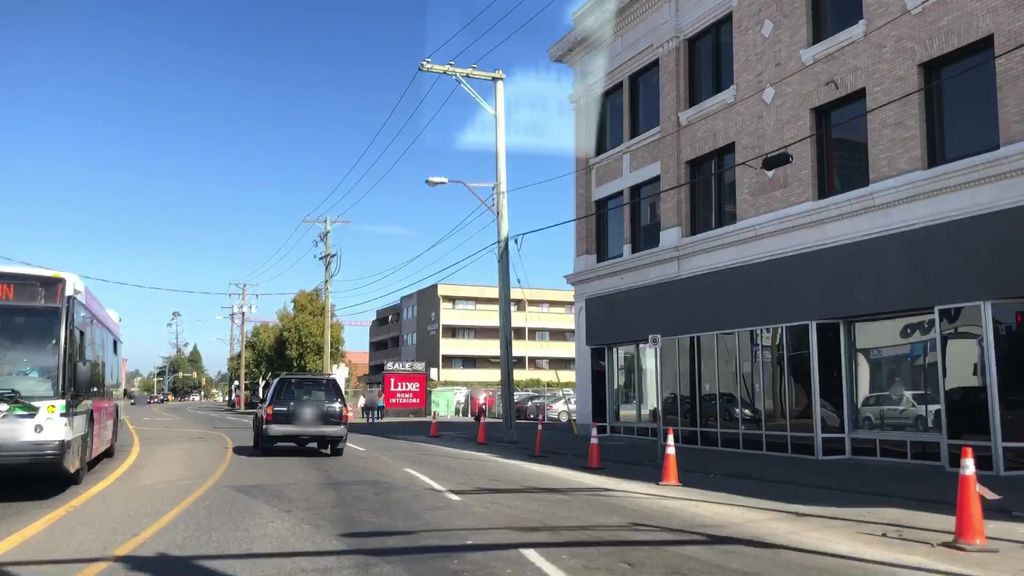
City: victoria